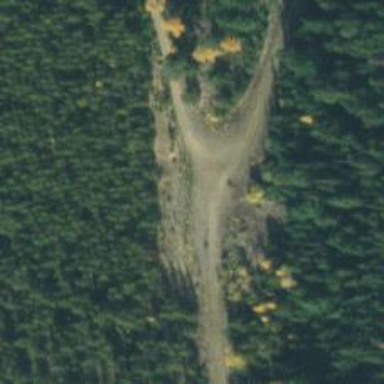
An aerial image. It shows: Track with grade2 tracktype.